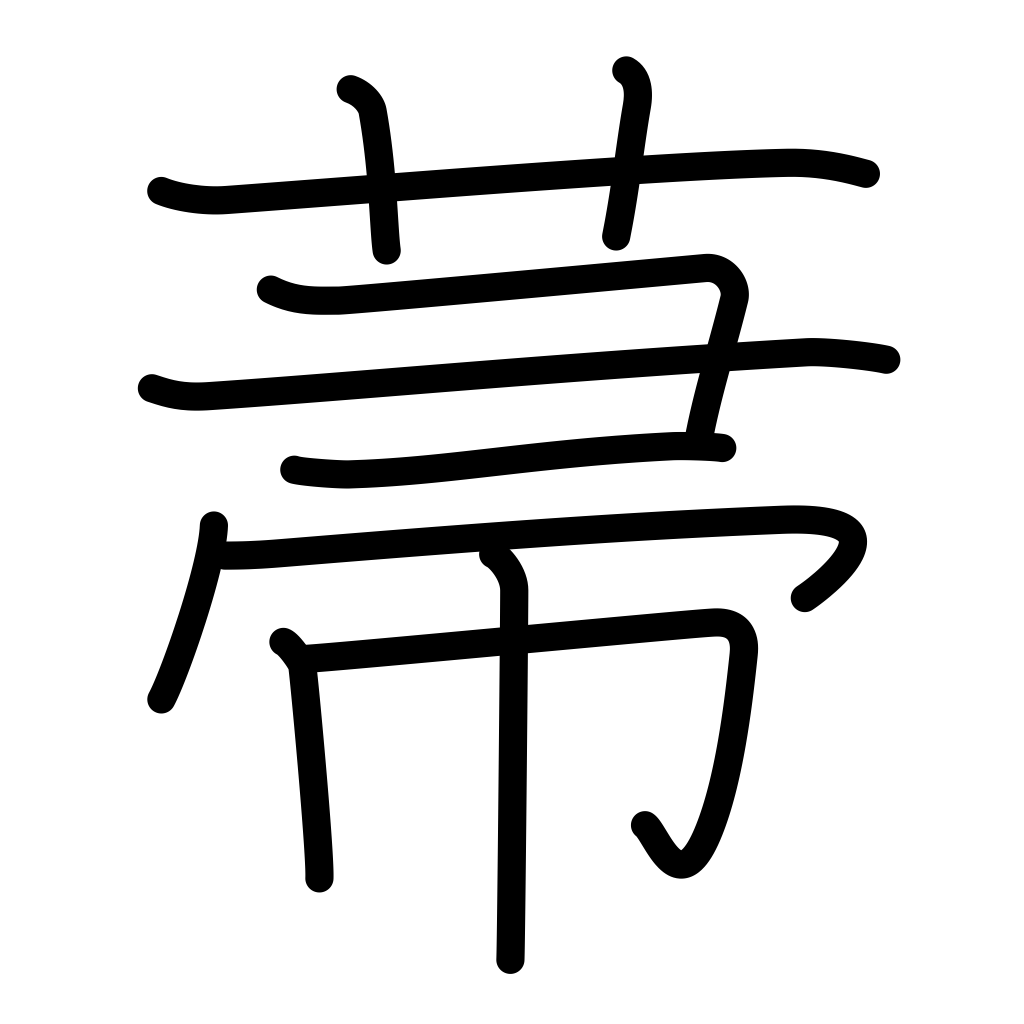
Meaning: broom